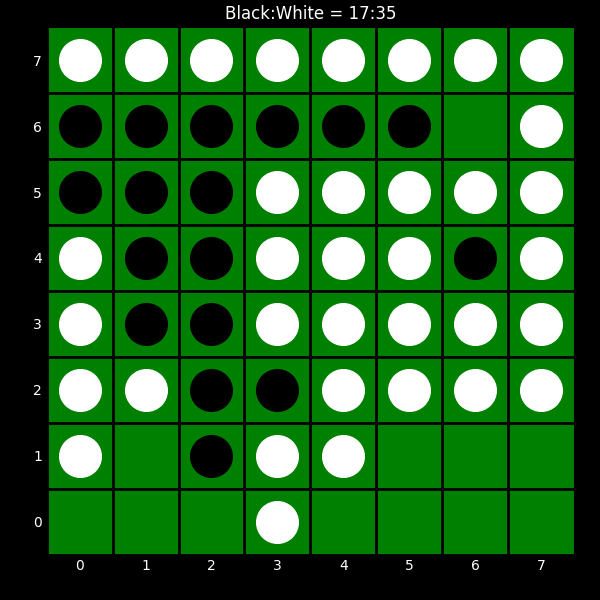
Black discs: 17
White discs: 35